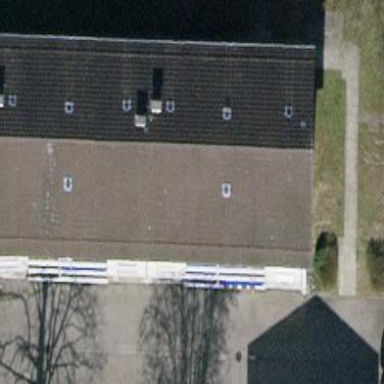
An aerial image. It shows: Gabled roof apartment building with tile roofing.